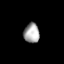
Tissue: lung
Cell type: Smooth muscle cells
Senescence score: 0.5749
Nuclear area (px): 299
Mean DAPI intensity: 166.987